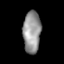
Tissue: lung
Cell type: Others
Senescence score: 0.2384
Nuclear area (px): 727
Mean DAPI intensity: 149.081